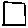
Label: square